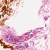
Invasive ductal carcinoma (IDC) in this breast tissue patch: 0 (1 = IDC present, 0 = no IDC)